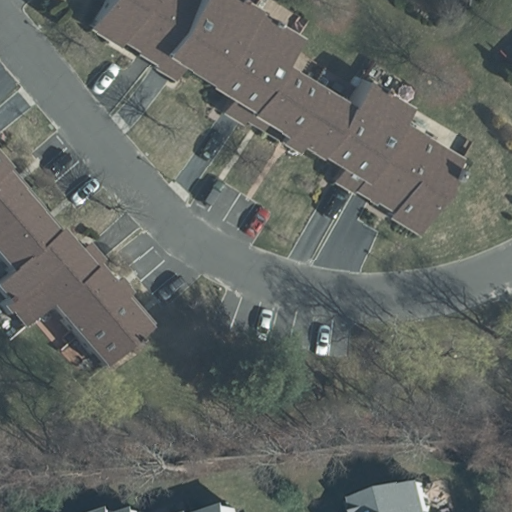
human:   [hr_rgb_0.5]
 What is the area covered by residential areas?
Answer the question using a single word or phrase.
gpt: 21264m2

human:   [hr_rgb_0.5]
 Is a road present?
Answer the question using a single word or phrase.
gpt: yes

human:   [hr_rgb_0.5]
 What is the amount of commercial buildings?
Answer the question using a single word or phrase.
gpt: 0

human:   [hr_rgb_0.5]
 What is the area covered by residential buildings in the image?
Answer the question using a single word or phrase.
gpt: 1980m2

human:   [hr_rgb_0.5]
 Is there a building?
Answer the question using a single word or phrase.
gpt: yes

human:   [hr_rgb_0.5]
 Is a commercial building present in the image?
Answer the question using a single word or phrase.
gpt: no

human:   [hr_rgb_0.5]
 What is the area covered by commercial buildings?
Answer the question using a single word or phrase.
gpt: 0m2

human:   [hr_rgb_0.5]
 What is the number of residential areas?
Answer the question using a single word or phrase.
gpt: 2

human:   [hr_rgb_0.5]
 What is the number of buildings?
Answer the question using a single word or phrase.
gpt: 5

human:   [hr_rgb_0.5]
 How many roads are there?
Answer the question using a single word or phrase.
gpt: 1

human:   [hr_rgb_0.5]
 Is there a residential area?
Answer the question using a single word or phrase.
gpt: yes

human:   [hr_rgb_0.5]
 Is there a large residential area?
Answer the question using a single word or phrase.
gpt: yes

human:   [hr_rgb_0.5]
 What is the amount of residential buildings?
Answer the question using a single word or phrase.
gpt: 5

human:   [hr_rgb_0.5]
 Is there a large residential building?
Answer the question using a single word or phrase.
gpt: yes

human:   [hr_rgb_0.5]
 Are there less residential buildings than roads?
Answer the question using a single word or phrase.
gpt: no

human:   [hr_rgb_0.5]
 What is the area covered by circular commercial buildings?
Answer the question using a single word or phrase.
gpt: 0m2

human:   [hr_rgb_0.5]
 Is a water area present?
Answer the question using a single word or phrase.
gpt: no

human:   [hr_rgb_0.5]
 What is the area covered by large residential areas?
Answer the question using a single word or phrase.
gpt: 21264m2

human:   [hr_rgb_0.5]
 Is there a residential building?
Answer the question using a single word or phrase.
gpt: yes

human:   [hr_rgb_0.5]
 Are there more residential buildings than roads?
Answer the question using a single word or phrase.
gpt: yes

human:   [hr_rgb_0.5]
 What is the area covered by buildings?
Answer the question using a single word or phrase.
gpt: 1980m2

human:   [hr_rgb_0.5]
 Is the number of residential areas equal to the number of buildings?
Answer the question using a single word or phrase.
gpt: no

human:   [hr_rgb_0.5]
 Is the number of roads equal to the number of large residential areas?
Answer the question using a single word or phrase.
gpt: no

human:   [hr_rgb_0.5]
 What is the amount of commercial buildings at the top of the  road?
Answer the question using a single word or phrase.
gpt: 0

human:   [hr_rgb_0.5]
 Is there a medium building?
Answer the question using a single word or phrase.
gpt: no

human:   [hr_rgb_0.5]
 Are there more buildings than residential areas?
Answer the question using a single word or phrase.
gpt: yes

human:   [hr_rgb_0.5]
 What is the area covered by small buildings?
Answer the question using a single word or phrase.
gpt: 115m2

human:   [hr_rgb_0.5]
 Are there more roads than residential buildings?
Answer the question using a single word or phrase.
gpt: no

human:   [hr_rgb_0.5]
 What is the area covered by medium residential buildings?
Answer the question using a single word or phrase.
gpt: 0m2

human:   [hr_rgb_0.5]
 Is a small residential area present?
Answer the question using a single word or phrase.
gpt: no

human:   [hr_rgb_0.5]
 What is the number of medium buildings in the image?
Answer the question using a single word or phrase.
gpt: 0

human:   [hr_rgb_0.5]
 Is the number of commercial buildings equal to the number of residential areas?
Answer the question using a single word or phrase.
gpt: no

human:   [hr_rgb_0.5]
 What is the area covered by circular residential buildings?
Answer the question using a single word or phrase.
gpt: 0m2

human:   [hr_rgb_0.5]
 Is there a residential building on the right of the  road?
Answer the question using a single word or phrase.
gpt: yes

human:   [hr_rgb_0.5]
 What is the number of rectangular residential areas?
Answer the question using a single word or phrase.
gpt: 2

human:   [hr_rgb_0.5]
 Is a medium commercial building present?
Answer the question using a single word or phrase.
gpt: no

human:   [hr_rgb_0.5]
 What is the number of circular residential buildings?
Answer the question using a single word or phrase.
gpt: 0

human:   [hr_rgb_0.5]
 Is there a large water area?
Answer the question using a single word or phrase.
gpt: no

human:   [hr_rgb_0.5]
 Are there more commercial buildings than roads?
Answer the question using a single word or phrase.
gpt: no

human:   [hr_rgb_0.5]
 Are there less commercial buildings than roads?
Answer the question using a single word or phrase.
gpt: yes

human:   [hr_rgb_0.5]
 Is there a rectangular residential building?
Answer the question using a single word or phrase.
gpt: yes

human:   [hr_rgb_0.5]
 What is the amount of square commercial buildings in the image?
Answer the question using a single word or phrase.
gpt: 0

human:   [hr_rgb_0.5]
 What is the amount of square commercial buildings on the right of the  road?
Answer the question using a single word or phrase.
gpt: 0

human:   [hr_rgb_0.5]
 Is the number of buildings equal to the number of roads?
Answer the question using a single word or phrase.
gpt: no

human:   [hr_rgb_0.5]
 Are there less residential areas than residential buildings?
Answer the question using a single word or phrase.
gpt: yes

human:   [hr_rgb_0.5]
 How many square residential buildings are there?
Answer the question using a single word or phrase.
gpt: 0

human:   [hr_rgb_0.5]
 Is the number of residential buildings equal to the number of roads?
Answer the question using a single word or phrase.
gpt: no

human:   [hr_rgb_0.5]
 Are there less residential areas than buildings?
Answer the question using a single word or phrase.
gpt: yes

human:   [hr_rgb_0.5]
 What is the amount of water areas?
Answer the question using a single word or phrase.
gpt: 0

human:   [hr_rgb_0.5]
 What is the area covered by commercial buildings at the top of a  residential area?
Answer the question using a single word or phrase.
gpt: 0m2

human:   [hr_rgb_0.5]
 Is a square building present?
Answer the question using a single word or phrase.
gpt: no

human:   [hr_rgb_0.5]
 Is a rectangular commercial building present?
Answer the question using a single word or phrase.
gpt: no

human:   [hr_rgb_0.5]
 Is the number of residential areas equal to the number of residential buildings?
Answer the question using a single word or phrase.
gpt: no

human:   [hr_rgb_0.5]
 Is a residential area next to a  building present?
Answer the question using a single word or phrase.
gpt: yes

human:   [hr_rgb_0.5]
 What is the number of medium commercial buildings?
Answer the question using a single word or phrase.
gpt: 0

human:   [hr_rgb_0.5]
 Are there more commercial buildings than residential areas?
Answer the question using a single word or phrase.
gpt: no

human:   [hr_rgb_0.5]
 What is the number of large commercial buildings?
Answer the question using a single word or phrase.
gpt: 0

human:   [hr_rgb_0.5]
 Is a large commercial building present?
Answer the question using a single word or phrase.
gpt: no

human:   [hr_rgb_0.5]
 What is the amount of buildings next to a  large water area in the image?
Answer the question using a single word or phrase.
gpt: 0

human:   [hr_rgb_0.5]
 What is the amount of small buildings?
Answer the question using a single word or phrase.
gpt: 3

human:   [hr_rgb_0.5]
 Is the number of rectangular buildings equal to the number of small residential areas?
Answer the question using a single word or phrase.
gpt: no

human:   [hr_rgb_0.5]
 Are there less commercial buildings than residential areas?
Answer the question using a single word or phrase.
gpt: yes

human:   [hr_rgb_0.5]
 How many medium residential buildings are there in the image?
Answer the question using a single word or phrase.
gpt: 0

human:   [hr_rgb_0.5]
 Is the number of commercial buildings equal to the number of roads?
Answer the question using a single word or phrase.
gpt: no